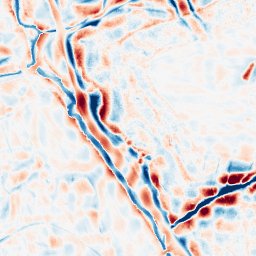
Category: wavelet
Decomposition family: wavelet_biorthogonal
Decomposition parameters: wavelet: bior5.5
level: 4
Upsampling method: lanczos
Upsampling parameters: scale: 8
Upsampling scale: 8